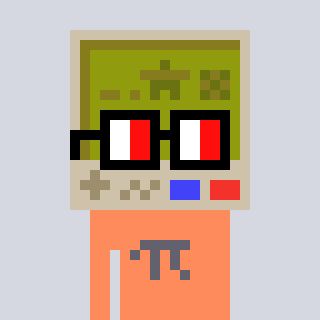
a pixel art character with square glasses with black frames and red eyes, a gameboy-shaped head and a peachy-colored body on a cool background